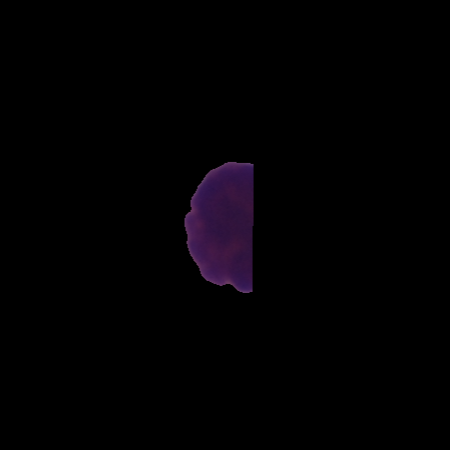
Label: healthy